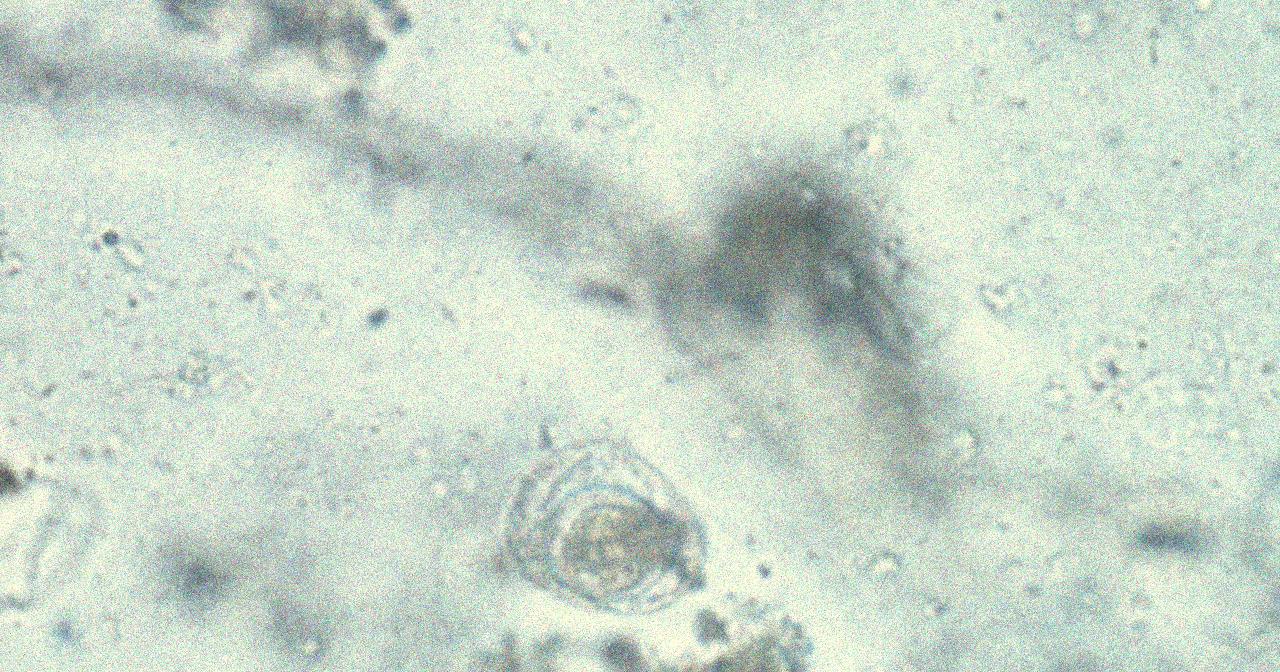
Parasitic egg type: Hymenolepis nana